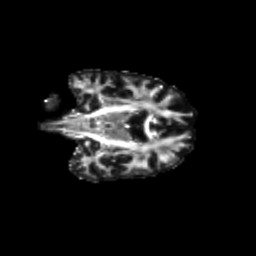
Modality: FA
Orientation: coronal
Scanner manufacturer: siemens
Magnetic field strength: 3 T
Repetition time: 9.2 s
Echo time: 0.084 s